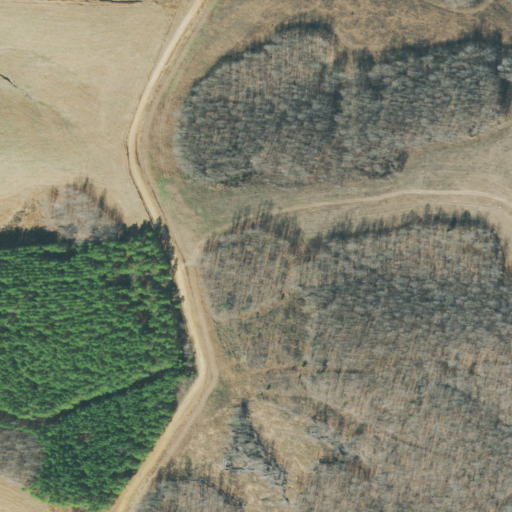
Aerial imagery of mountain in Tennessee named Bald Knob containing deciduous forest, shrub, pasture, evergreen forest, and grassland